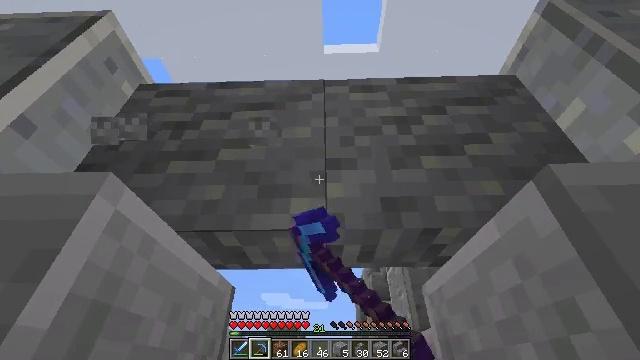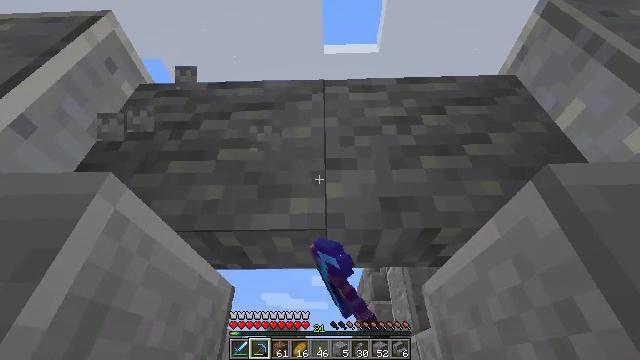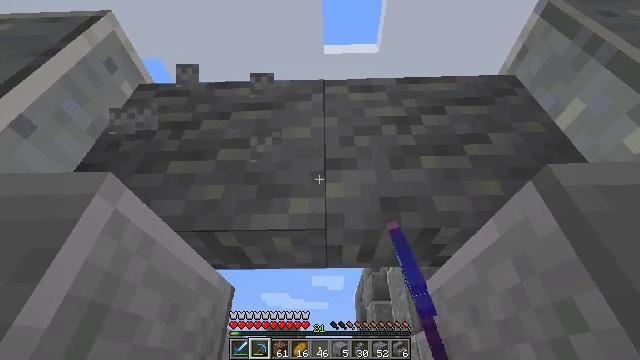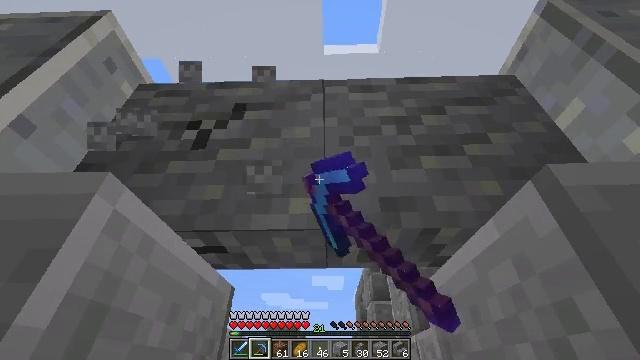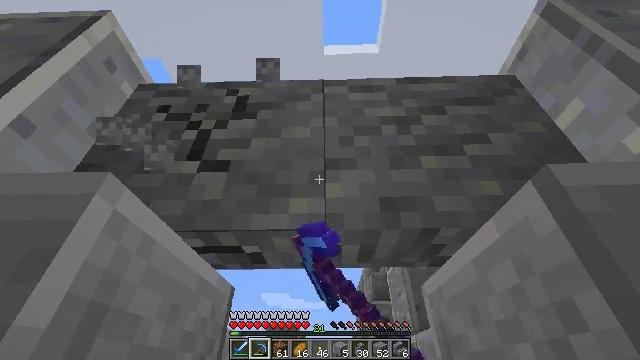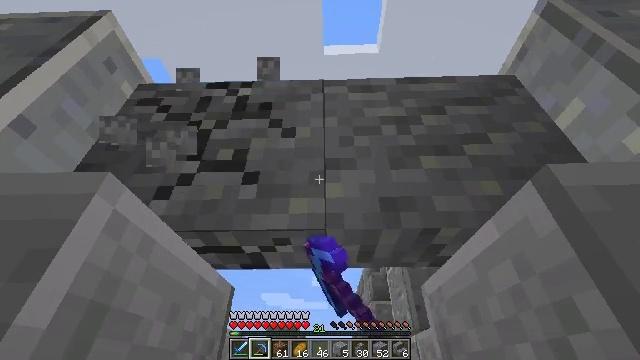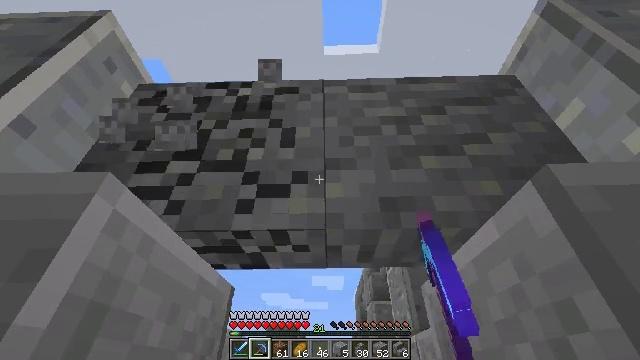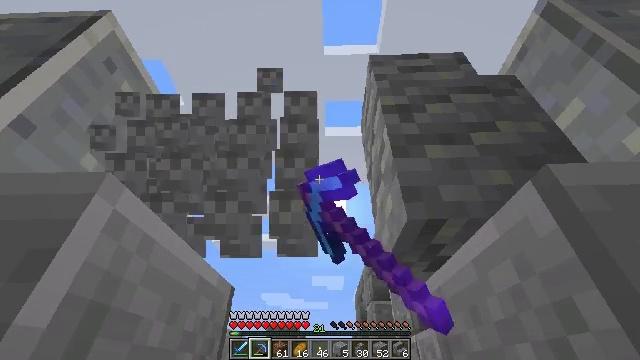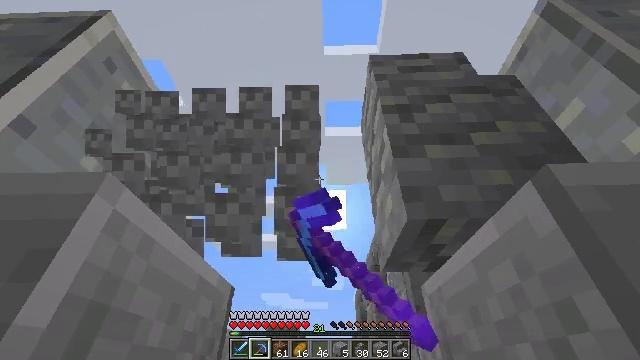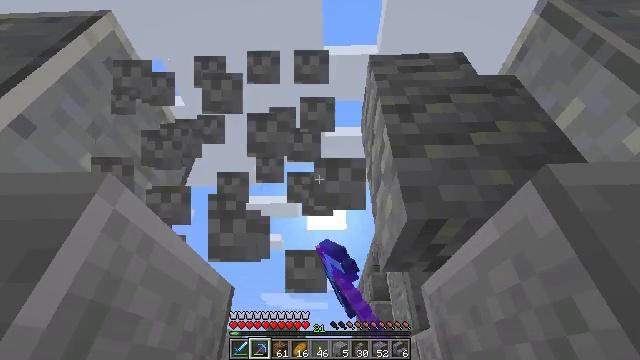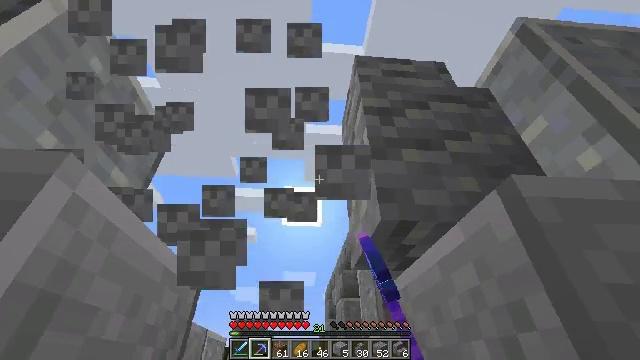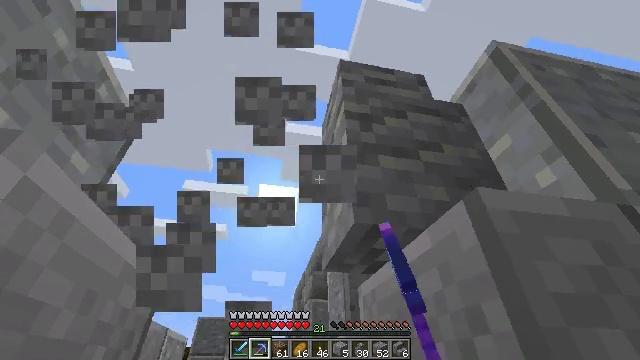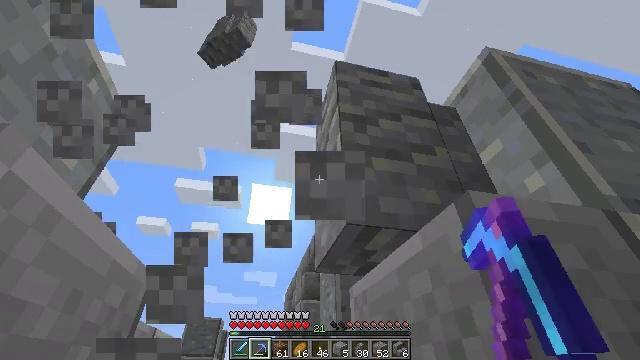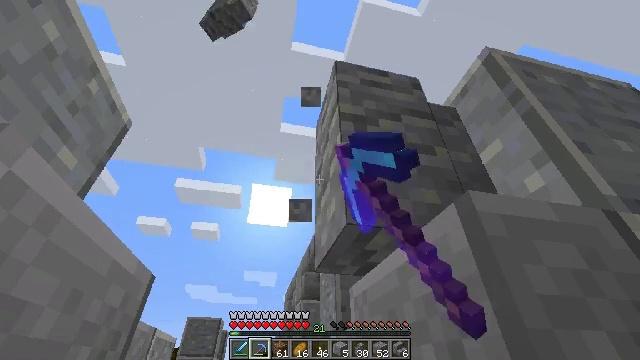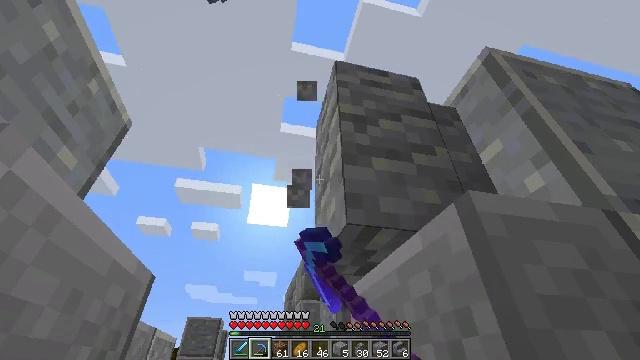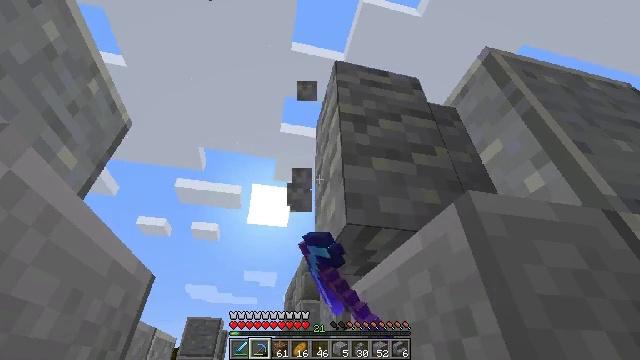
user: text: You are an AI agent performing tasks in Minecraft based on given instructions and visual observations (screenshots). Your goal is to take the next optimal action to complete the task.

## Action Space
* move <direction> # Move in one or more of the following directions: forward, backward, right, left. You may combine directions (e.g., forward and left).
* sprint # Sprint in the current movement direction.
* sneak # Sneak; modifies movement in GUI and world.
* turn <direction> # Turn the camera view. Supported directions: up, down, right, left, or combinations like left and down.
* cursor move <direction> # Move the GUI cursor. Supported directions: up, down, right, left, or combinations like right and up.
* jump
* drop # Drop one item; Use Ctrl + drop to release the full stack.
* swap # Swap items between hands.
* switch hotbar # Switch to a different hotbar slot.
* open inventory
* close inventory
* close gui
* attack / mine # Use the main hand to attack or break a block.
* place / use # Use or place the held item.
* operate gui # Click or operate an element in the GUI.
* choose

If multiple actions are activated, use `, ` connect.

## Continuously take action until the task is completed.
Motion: motion action
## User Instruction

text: Break the andesite wall to collect the blocks.
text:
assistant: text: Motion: attack / mine
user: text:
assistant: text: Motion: attack / mine
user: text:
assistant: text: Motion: attack / mine
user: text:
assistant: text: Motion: attack / mine
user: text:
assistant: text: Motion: attack / mine
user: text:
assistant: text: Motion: attack / mine
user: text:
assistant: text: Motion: attack / mine
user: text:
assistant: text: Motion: attack / mine
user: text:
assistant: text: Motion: attack / mine
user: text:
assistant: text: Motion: turn right, attack / mine
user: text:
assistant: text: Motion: turn right, attack / mine
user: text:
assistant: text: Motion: turn right, attack / mine
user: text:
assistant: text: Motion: attack / mine
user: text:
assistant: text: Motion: attack / mine
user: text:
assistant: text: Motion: attack / mine
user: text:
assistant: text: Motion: attack / mine
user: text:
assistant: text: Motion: attack / mine
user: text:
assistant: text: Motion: attack / mine
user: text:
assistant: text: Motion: attack / mine
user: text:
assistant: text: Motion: attack / mine
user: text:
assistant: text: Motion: attack / mine
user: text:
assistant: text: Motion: attack / mine
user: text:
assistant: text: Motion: attack / mine
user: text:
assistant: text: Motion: attack / mine
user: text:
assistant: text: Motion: attack / mine
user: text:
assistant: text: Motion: no_op
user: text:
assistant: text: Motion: no_op